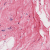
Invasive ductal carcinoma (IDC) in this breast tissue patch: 0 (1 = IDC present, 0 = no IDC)